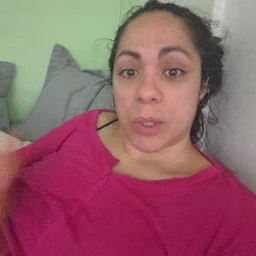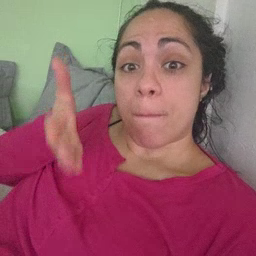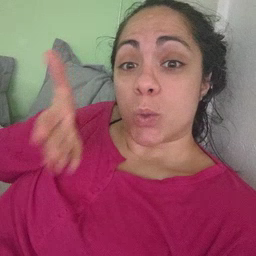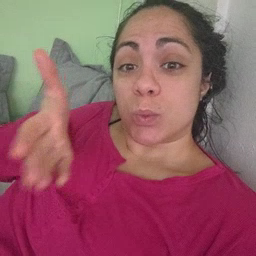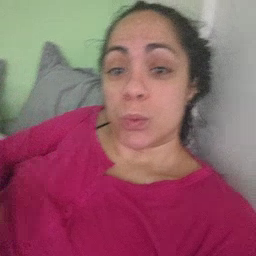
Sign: boat